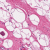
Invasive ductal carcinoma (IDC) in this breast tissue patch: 0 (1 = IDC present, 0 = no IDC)